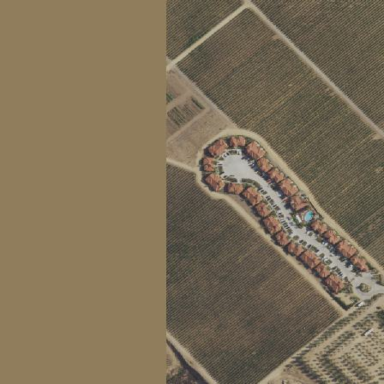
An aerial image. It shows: Vineyard with grape crops.